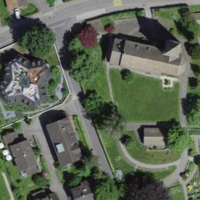
EUNIS habitat code: 55
Species observed at this site:
Corvus corone
Cyanistes caeruleus
Sturnus vulgaris
Streptopelia decaocto
Corvus frugilegus
Passer domesticus
Fringilla coelebs
Turdus merula
Chroicocephalus ridibundus
Columba palumbus
Phylloscopus collybita
Larus michahellis
Parus major
Erithacus rubecula
Milvus migrans
Pica pica
Phoenicurus ochruros
Garrulus glandarius
Columba livia
Agrostis capillaris